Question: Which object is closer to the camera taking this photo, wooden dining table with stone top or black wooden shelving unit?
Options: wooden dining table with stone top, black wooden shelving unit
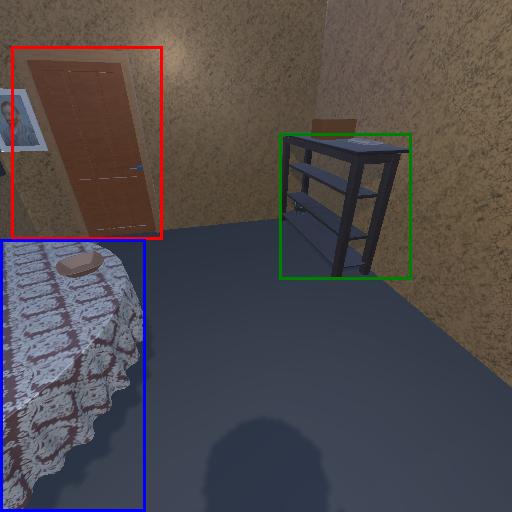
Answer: wooden dining table with stone top